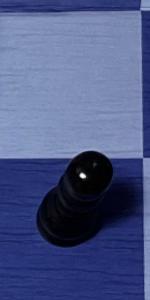
Label: Pawn_Black